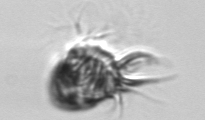
Label: Leegaardiella_ovalis